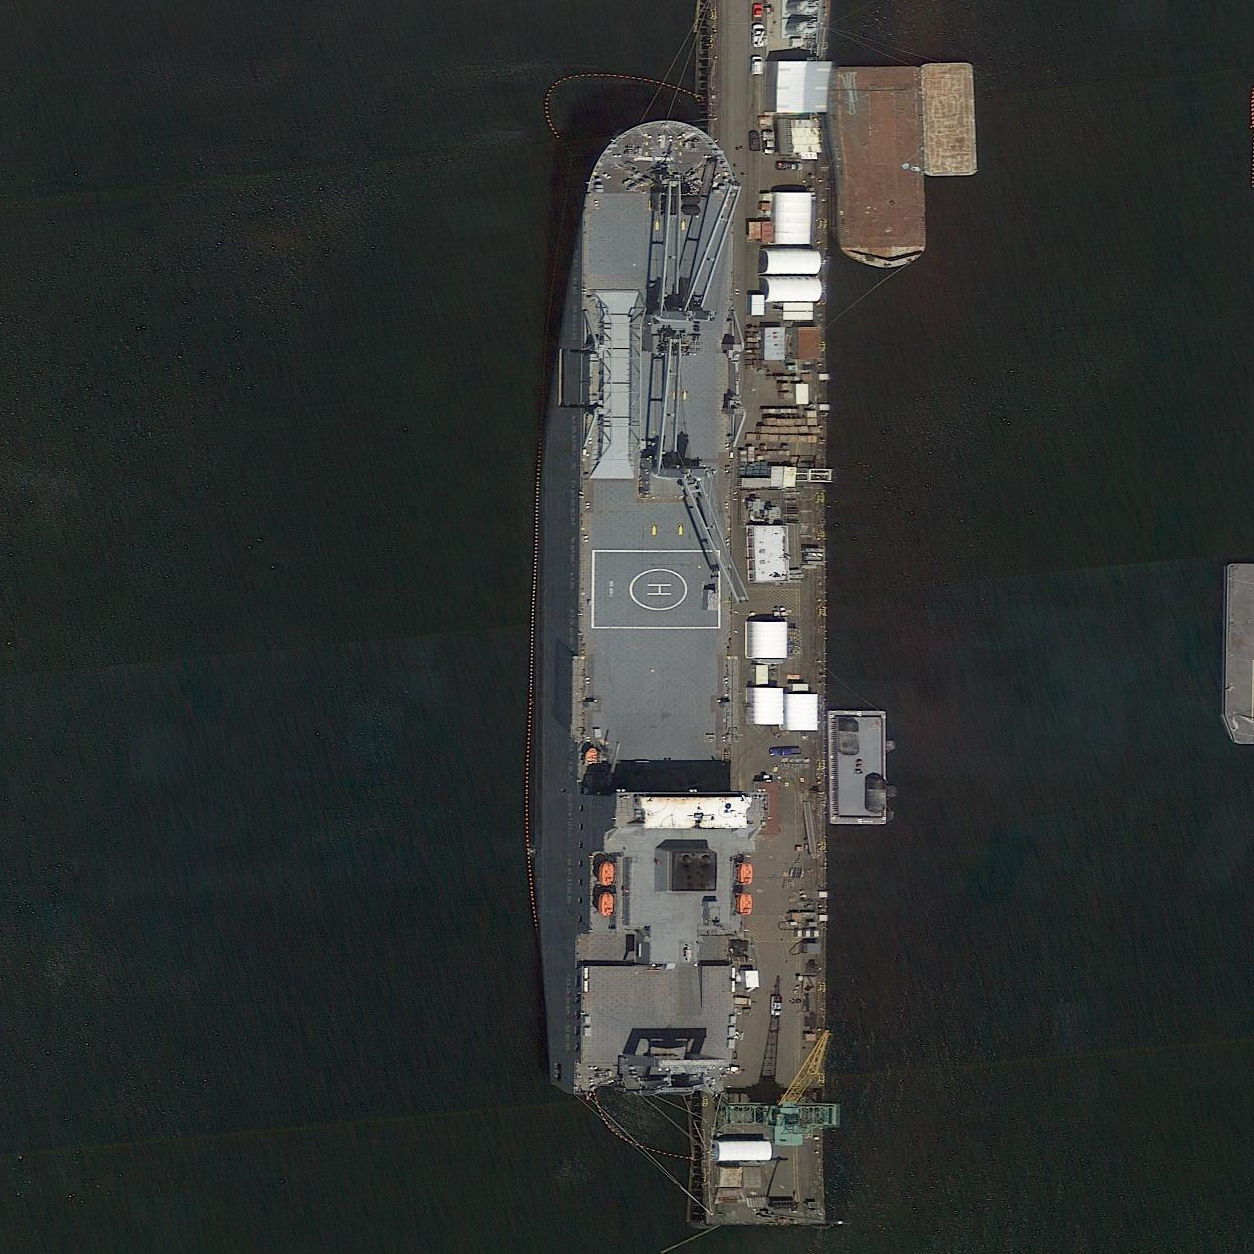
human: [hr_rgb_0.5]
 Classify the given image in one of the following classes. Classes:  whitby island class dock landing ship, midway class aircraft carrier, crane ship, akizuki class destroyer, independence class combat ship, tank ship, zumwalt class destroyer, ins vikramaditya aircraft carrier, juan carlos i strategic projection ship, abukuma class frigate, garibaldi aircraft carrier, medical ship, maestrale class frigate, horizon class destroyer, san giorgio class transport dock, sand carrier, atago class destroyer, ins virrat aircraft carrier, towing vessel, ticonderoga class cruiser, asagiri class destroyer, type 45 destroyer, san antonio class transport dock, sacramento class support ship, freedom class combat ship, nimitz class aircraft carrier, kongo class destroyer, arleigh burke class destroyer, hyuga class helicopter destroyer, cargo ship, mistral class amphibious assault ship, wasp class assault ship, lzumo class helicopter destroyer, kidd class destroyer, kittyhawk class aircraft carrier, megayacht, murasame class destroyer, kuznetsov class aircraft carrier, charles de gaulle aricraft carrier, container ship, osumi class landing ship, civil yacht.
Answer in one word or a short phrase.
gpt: Crane ship